Interaction volume radius: 5 \u00c5
Interaction volume height: 40 \u00c5
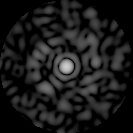
Disorder parameter: 0.8253